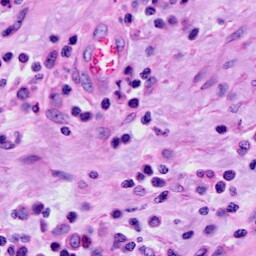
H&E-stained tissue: Cervix